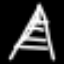
Label: The Eiffel Tower